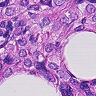
Metastatic tissue present: yes